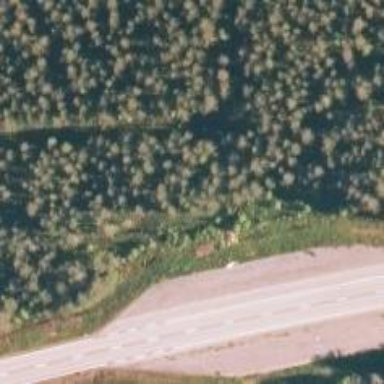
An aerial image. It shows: Rest area along the road.